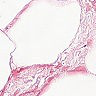
Metastatic tissue present: no